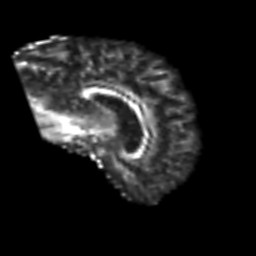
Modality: FA
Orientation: sagittal
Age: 50
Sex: male
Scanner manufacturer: siemens
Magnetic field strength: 3 T
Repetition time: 6.1 s
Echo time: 0.101 s